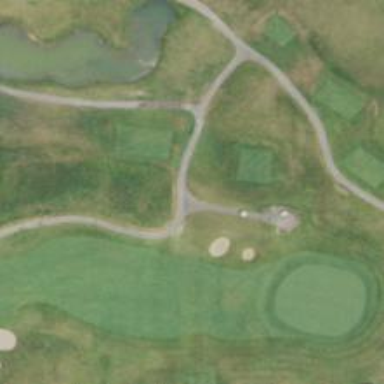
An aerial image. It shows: Service road used as golf cart path.